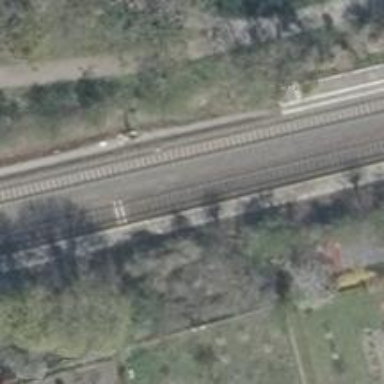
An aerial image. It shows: Railway signal.